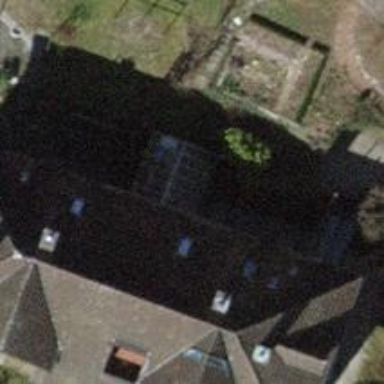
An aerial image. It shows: Semidetached house.